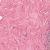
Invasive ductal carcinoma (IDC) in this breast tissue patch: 0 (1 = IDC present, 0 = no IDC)